Question: I'm testing my app on Internet Explorer 9, the app works fine on Chrome, Firefox, Opera and Safari, but in IE....
Well, in this code:
'''
this.xhr.open("PUT",url,true);
'''
The IE says 'SCRIPT87: Invalid argument.' i attach an image:

The xhr element is a XDomainRequest() object, the url attribute is a correct url. Anybody knows what are IE9 talking about?
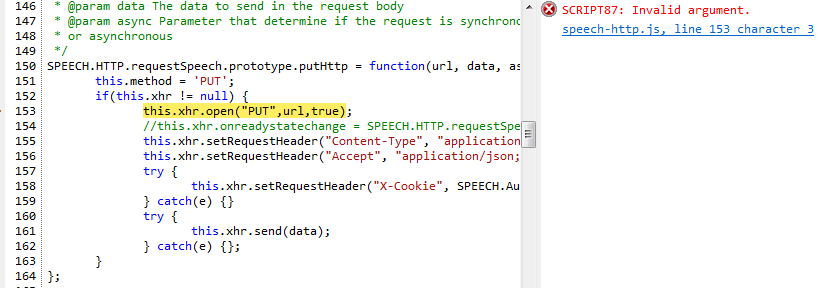
Answer: Well i thought that my app with cross origin request that uses an api restful (with get, post, put and delete methods) will be 'compatible' with IE (obviusly with 8 and 9 versions), i thought the XDomainRequest had the same implementation of cors than XMLHttpRequest, but no farther, with XDomainRequest we have a lot of restrictions how: only 'get' and 'post' methods run, no customize headers, etc. <URL> a link with this issues of ie8 and 9.
Appears the ie10 will have a cors implementation with XMLHttpRequest.